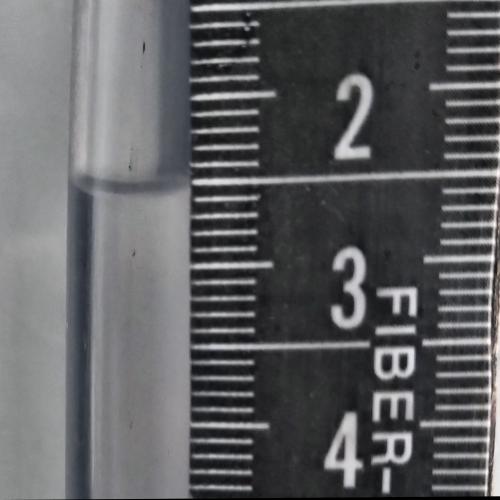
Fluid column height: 2.5 cm